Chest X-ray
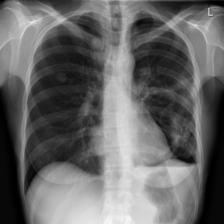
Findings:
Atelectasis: negative
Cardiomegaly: negative
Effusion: negative
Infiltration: negative
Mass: positive
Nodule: negative
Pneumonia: negative
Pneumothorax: positive
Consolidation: negative
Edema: negative
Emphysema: negative
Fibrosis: negative
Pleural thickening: negative
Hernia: negative